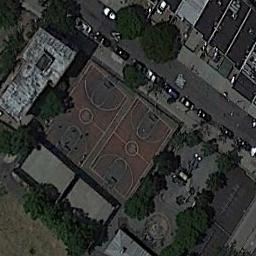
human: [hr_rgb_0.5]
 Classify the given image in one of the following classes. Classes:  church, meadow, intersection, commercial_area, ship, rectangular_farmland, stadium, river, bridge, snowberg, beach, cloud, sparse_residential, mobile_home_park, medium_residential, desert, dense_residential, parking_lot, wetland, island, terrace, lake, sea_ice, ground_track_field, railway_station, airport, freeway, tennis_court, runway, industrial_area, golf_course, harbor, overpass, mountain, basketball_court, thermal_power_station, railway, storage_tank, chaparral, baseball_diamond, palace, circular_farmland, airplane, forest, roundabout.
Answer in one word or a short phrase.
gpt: basketball_court